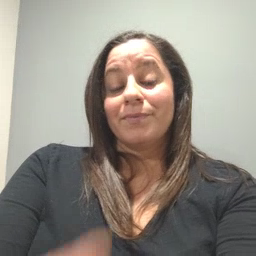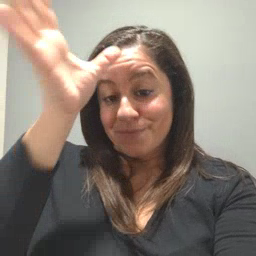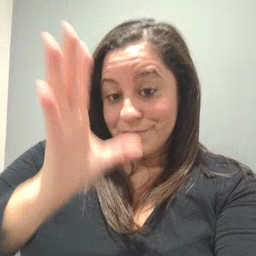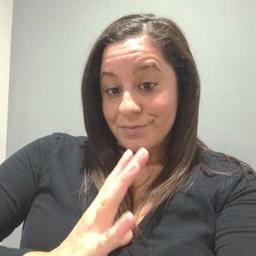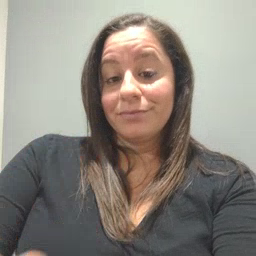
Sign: man